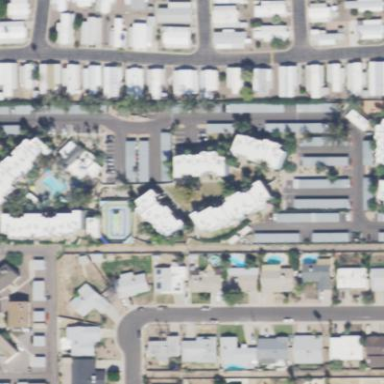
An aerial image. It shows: Residential area with apartments.